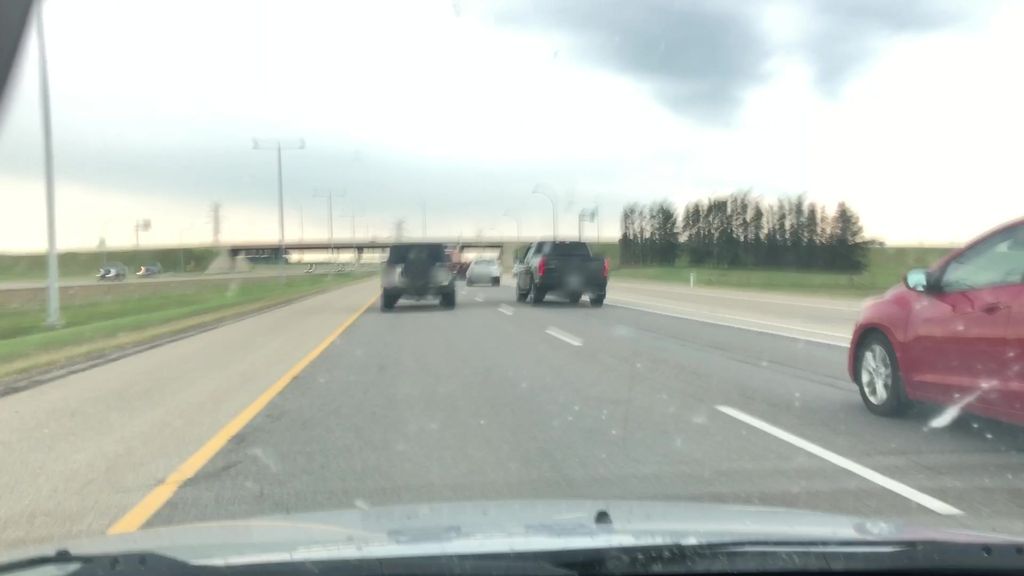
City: edmonton